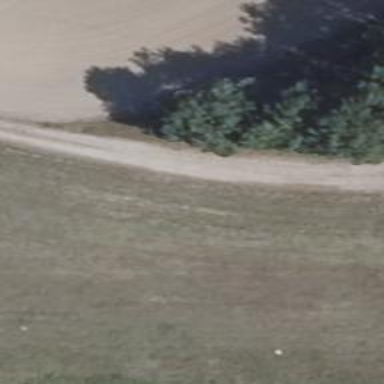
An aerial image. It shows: Sandy track with grade2 tracktype.